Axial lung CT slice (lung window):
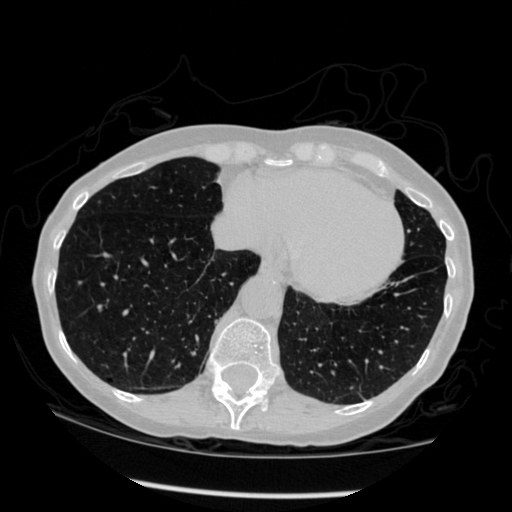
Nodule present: no